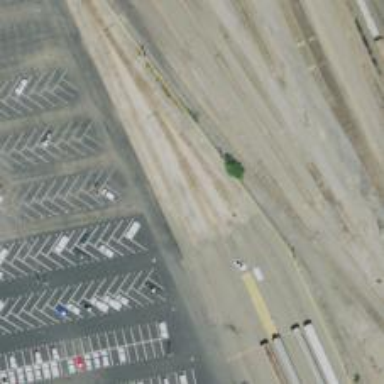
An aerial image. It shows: Rail spur service.